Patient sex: M
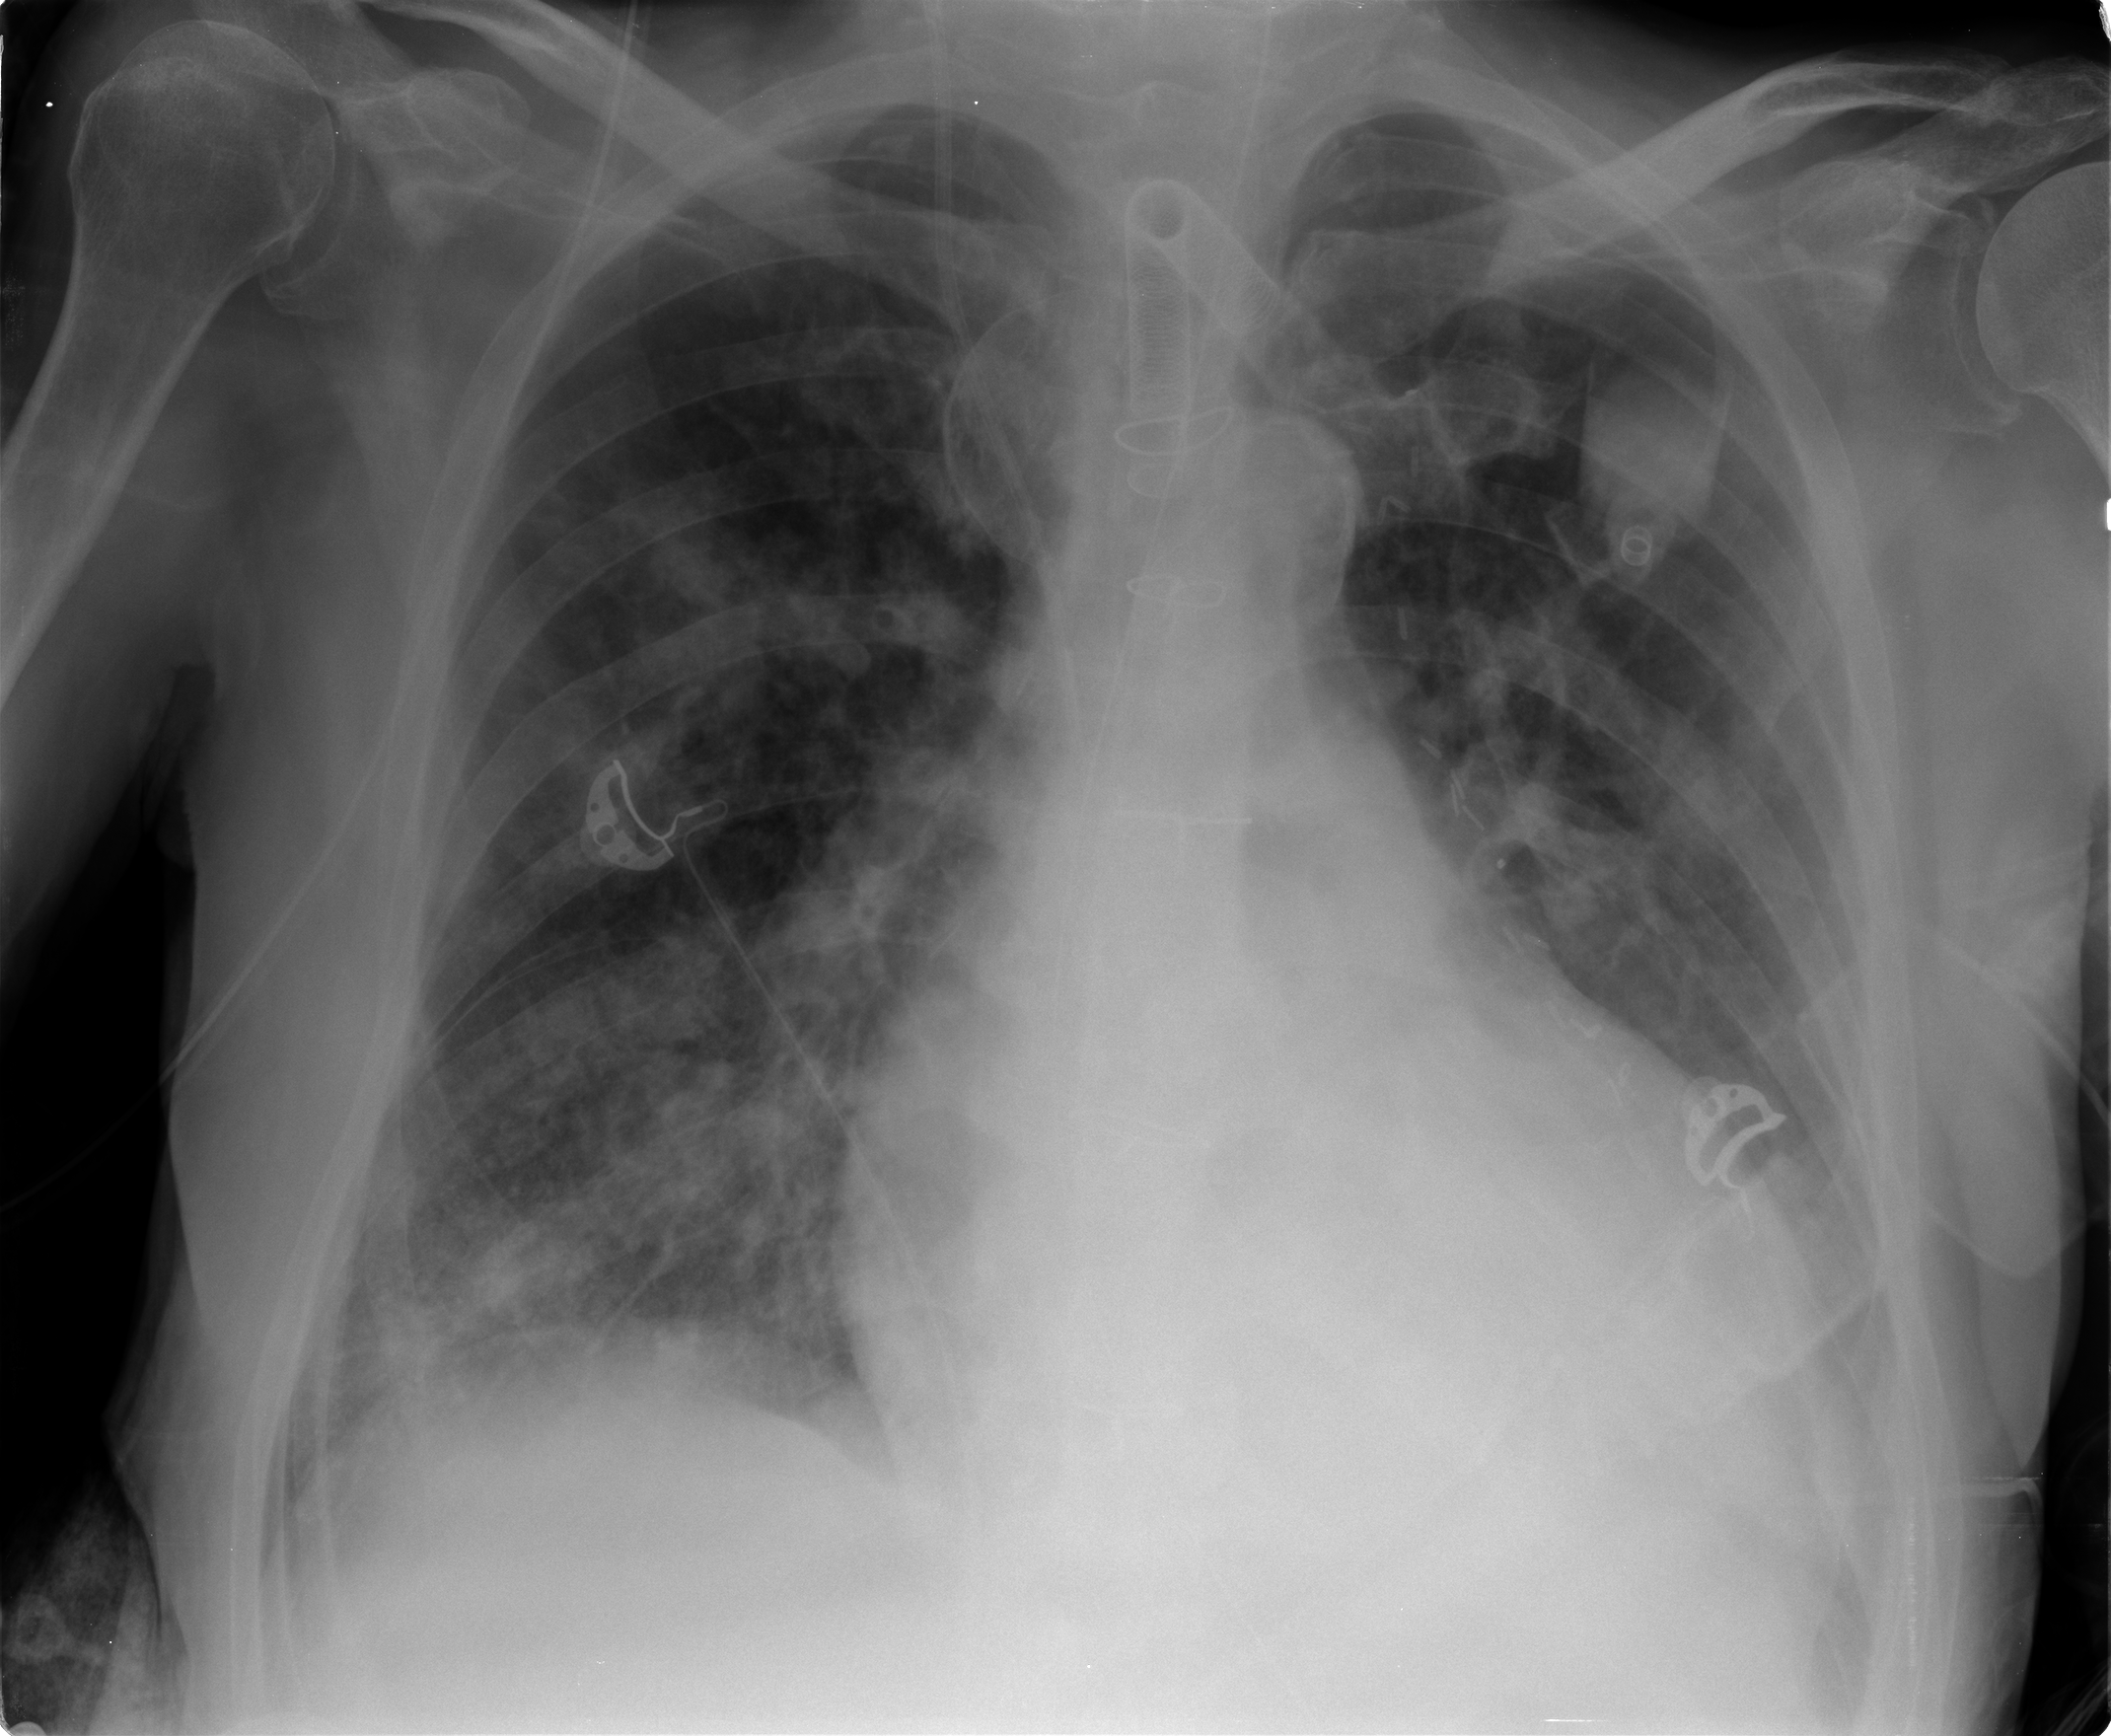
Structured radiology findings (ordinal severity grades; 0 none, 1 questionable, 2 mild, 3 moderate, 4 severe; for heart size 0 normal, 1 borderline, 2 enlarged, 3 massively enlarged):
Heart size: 2
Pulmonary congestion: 2
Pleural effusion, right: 0
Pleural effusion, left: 1
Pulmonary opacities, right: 2
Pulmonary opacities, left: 1
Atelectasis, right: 2
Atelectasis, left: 2